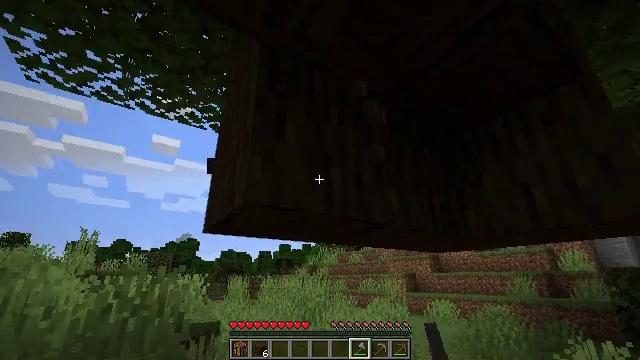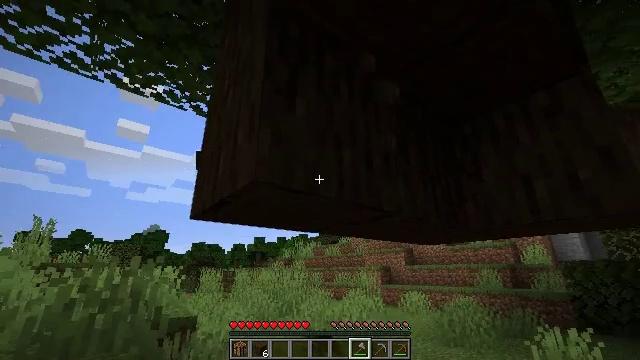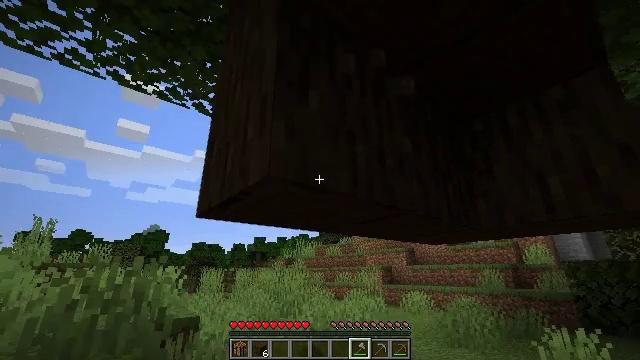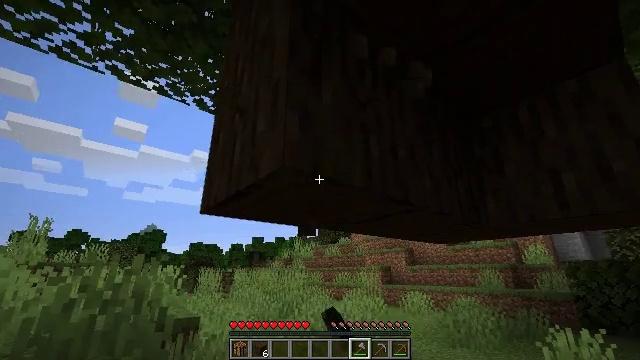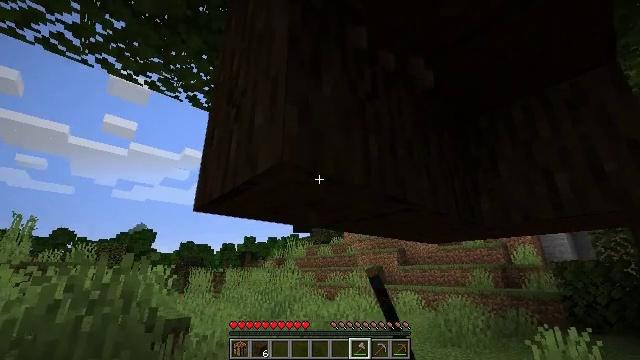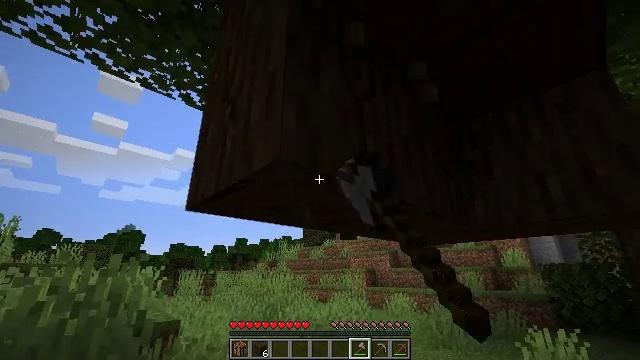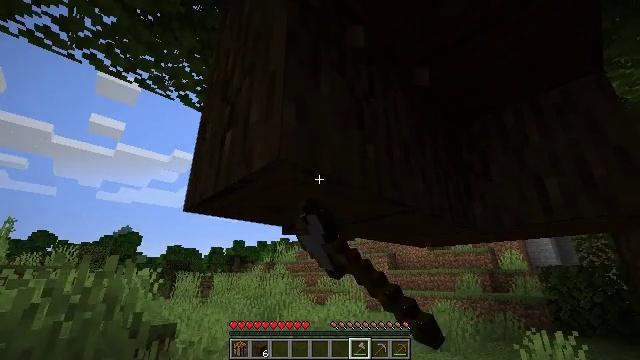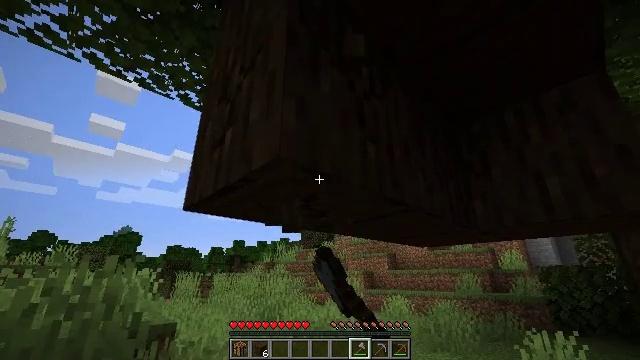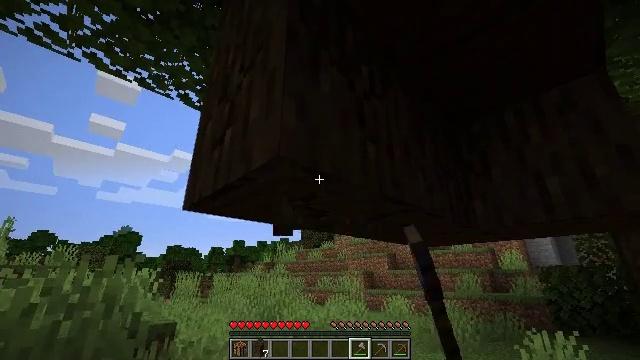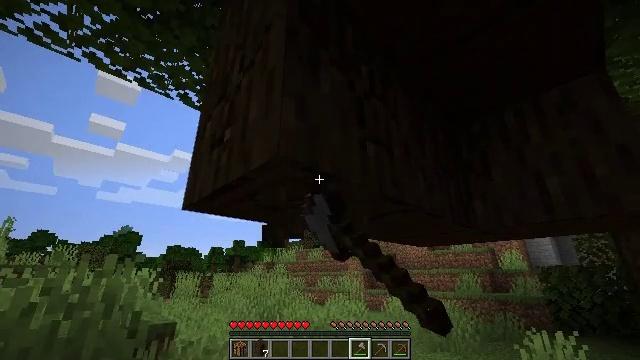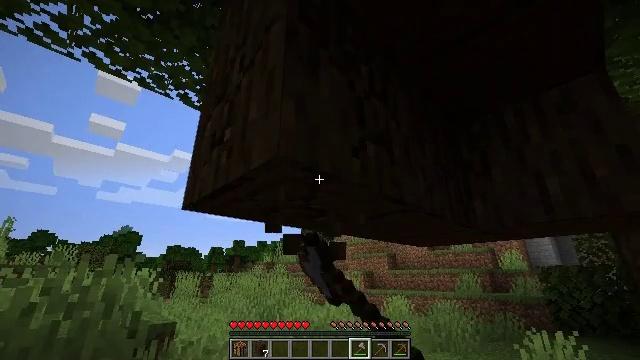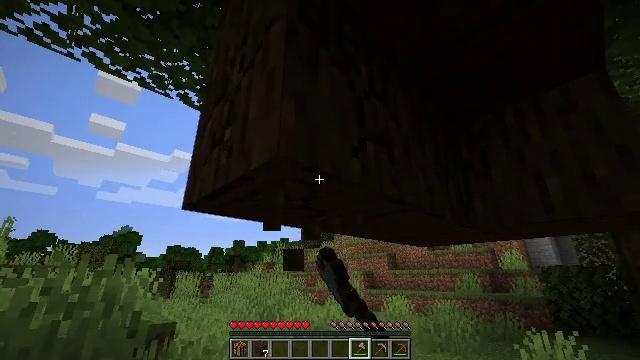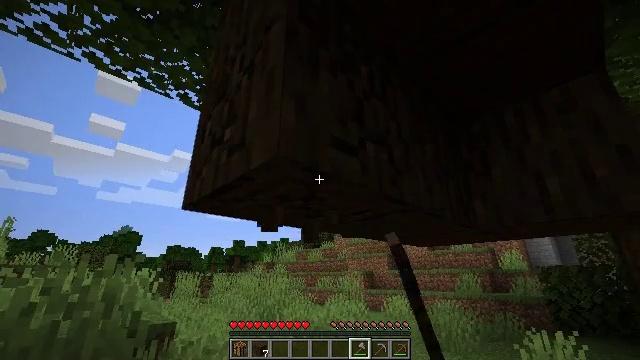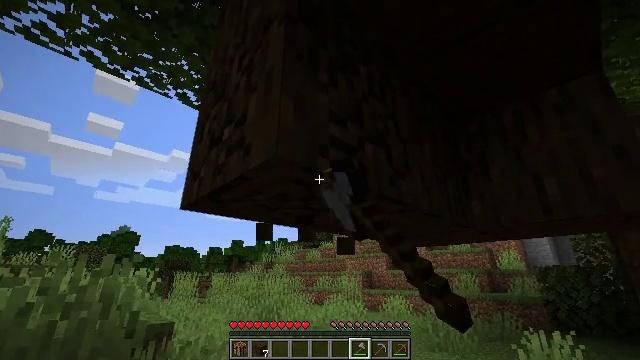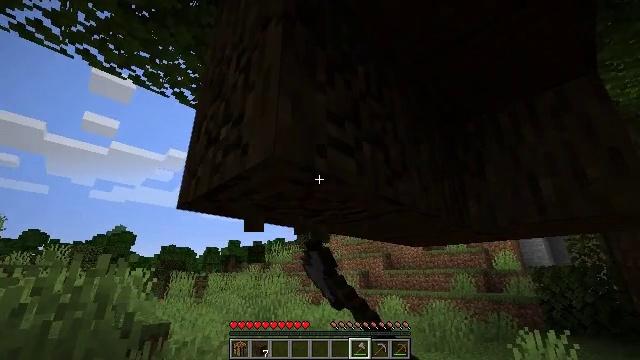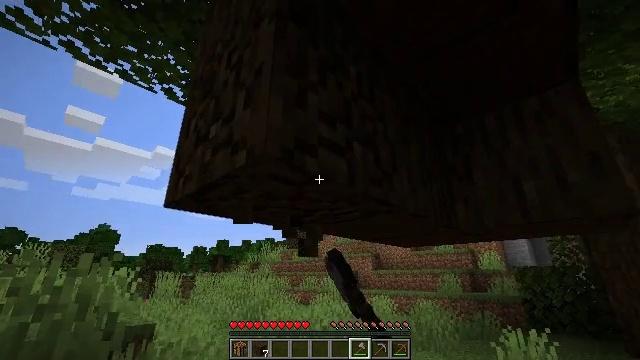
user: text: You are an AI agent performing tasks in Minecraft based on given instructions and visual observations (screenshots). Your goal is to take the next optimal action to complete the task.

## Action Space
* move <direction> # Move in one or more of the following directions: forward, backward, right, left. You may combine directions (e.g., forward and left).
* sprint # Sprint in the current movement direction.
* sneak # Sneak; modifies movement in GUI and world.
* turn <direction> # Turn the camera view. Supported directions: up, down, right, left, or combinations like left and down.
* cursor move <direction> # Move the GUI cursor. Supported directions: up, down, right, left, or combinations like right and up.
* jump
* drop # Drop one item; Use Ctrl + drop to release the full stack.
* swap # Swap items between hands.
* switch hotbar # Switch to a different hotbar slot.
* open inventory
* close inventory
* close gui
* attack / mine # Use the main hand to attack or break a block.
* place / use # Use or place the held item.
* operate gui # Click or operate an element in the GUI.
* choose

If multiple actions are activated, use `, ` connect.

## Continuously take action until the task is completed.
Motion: motion action
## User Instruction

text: Harvest dark oak log for resources.
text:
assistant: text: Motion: move forward and move left, turn right and down, attack / mine
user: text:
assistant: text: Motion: attack / mine
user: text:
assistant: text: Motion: attack / mine
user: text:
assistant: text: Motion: turn right, attack / mine
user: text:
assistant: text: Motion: turn right, attack / mine
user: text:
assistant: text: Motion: attack / mine
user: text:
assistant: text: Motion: attack / mine
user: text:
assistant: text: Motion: attack / mine
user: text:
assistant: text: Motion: attack / mine
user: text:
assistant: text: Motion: attack / mine
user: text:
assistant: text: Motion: attack / mine
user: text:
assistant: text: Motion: attack / mine
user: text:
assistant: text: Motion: attack / mine
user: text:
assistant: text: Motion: attack / mine
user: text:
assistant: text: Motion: turn right, attack / mine
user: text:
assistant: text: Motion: move left, turn right, attack / mine
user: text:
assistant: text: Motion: move forward and move left, turn right, attack / mine
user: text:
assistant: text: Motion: move forward and move left, turn right, attack / mine
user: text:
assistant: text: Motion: move forward and move left, turn right, attack / mine
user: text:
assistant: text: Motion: move forward and move left, turn right, attack / mine
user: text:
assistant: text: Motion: move forward and move left, turn right, attack / mine
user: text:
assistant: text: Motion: turn right, attack / mine
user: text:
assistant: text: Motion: turn right and up, attack / mine
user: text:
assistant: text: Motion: turn right and up, attack / mine
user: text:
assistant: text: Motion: turn right and up, attack / mine
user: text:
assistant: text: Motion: turn right, attack / mine
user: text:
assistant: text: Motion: attack / mine
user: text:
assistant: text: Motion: attack / mine
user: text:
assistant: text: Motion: attack / mine
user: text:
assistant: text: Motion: attack / mine